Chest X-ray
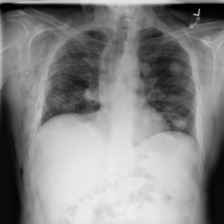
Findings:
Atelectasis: negative
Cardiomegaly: negative
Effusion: negative
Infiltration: negative
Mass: positive
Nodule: negative
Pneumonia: negative
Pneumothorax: negative
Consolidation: negative
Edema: negative
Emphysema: positive
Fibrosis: negative
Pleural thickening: negative
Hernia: negative